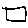
Label: square